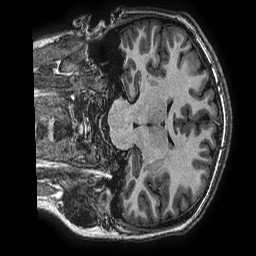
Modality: T1w
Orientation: coronal
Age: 19
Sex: female
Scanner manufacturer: ge
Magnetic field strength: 3 T
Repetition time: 0.00766 s
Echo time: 0.003476 s